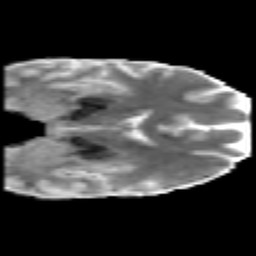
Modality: MD
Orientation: coronal
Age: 44
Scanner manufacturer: philips
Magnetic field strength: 3 T
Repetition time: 8.592 s
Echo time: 0.1268 s